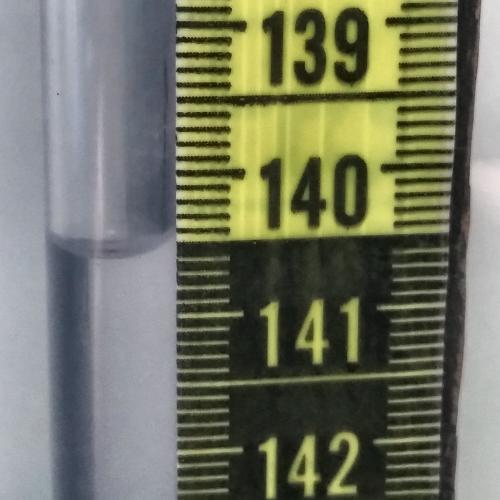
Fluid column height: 140.5 cm